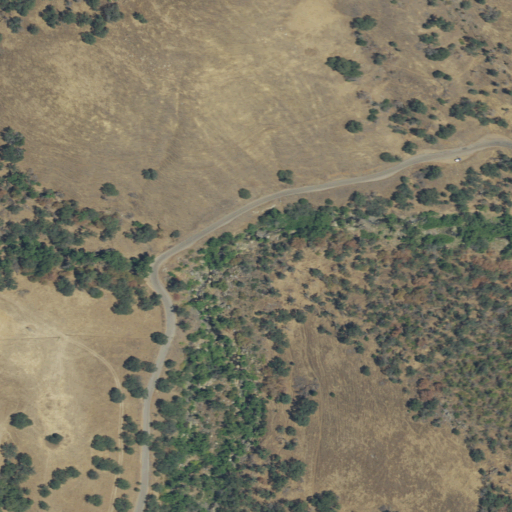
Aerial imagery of valley in California named Lucy Runyon Canyon containing grassland, shrub, open development, and evergreen forest